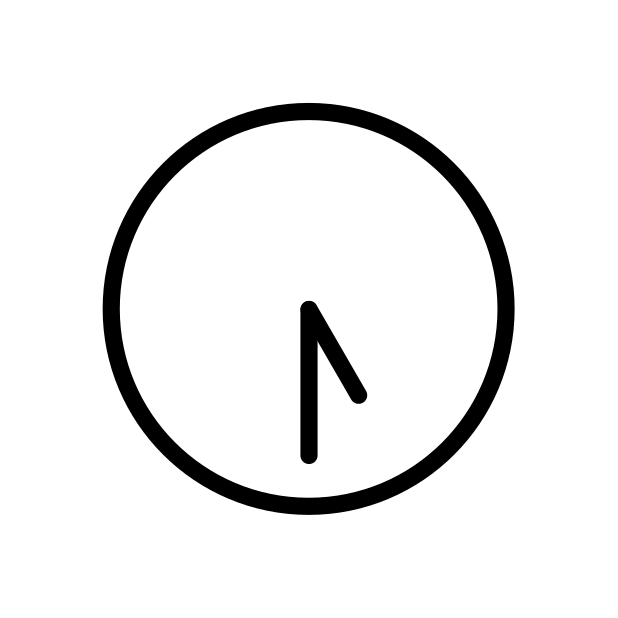
five-thirty